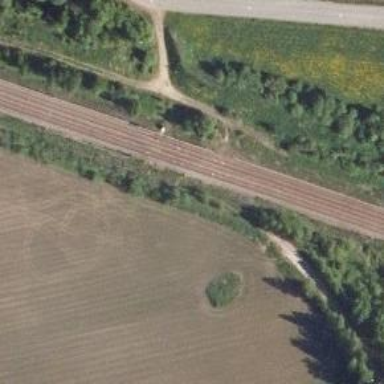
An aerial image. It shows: Railway track with continuous electrified contact lines.